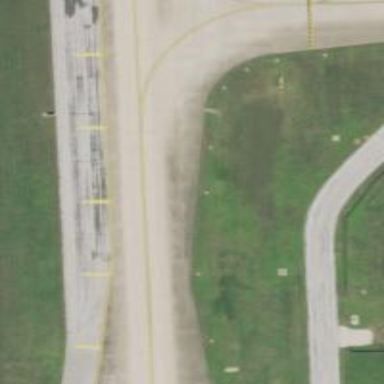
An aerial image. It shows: View of taxiway at the airport.